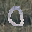
Label: 0